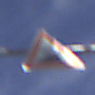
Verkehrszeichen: Steigung10
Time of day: MorningAfternoon
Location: Outdoor (RoadRail)
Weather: PartlyCloudy
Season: NotSpecified
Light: Natural